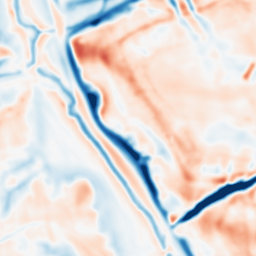
Category: multiscale
Decomposition family: dog_multiscale
Decomposition parameters: sigma_ratio: 1.6
n_scales: 3
base_sigma: 2
Upsampling method: bicubic_3x
Upsampling parameters: scale: 3
Upsampling scale: 3